Field crop: tomato
Growth stage: 1
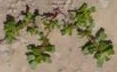
Species: portulaca